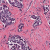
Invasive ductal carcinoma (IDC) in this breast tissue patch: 1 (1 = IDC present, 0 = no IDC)